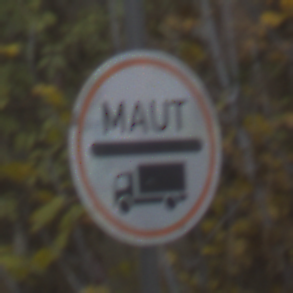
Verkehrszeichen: Mautpflicht
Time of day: MorningAfternoon
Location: Outdoor (Urban)
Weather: PartlyCloudy
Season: NotSpecified
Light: Natural